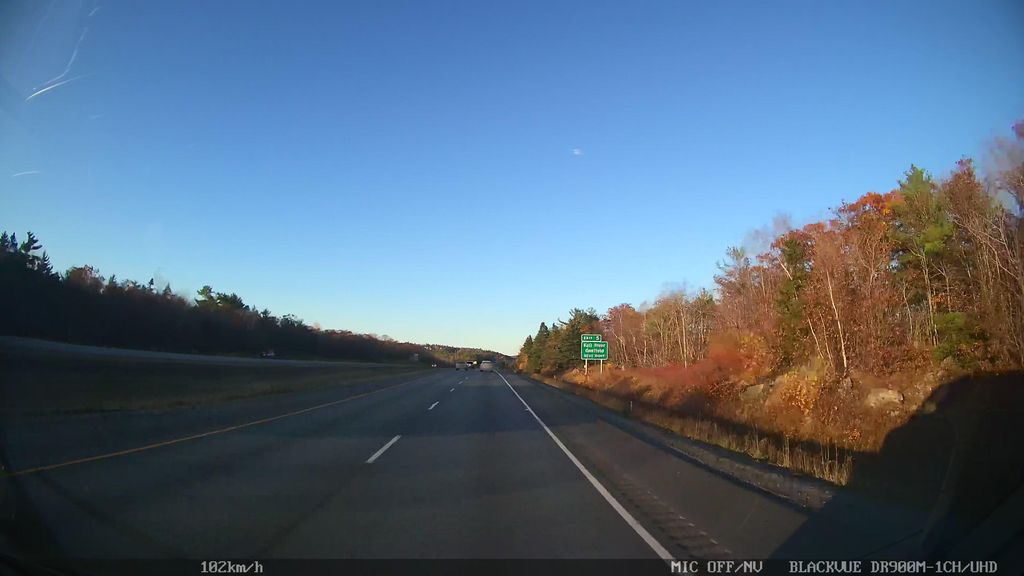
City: halifax